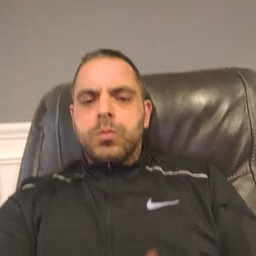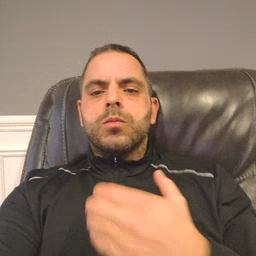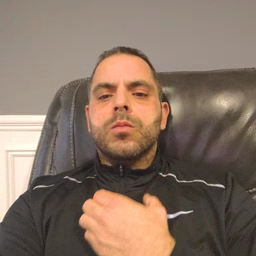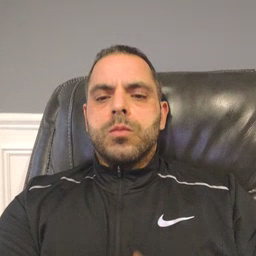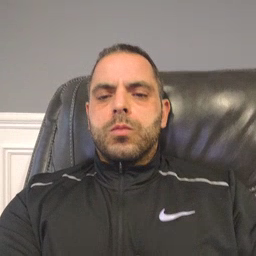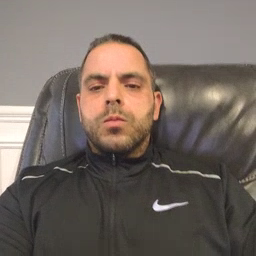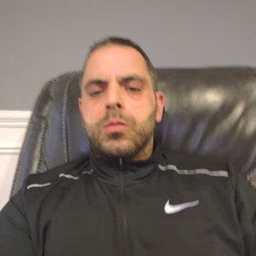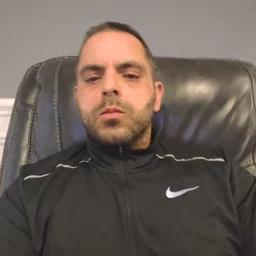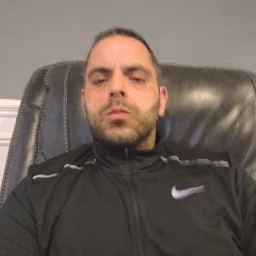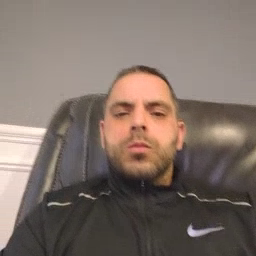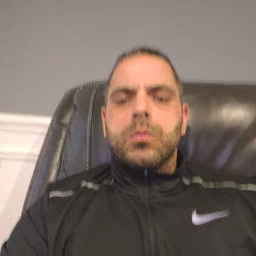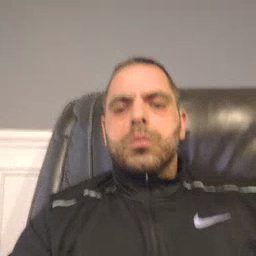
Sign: hungry